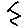
Label: zigzag